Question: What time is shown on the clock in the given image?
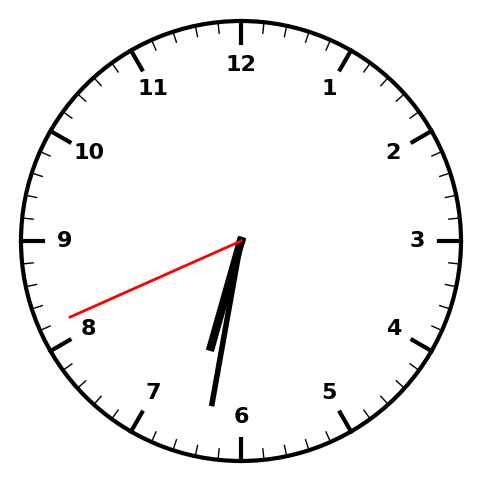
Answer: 06:31:41